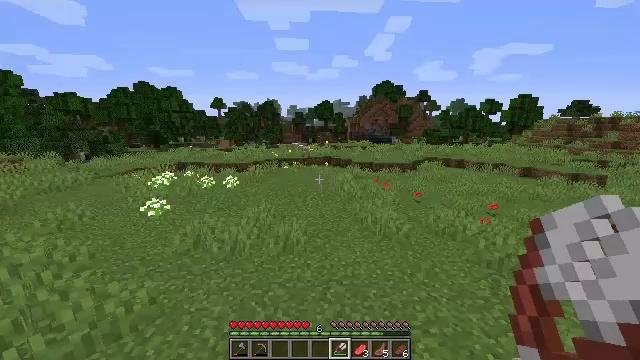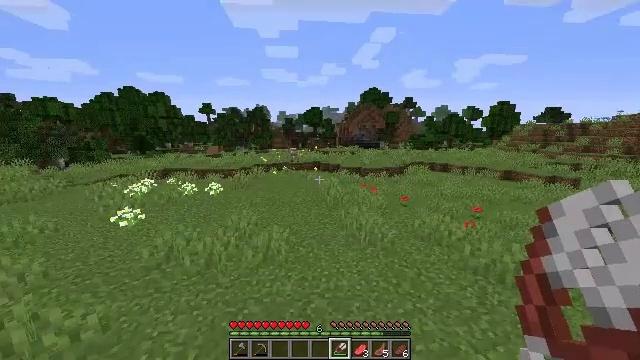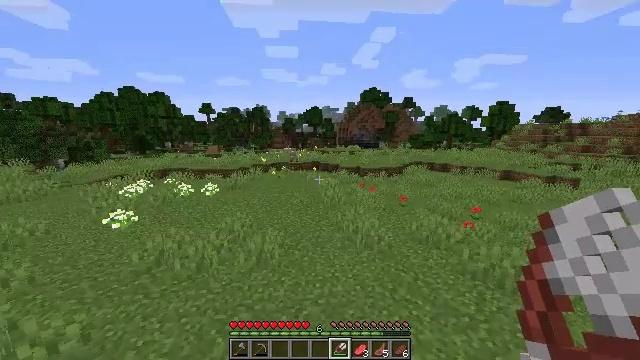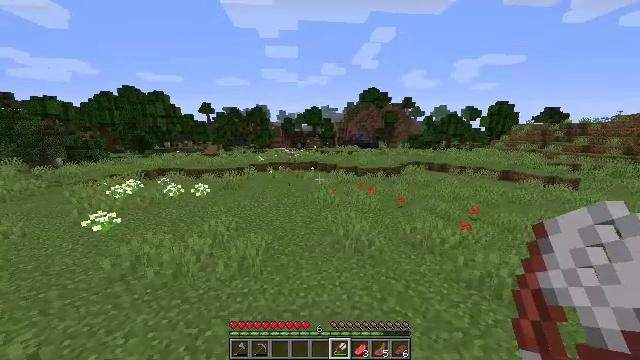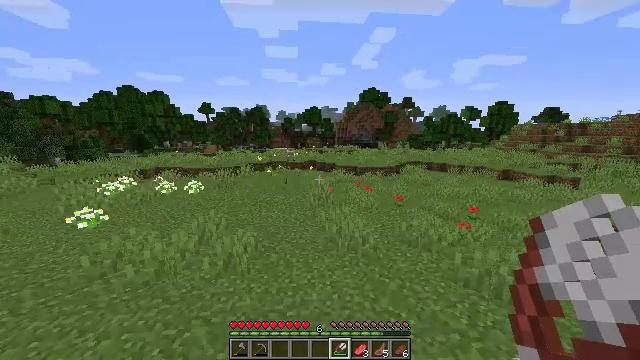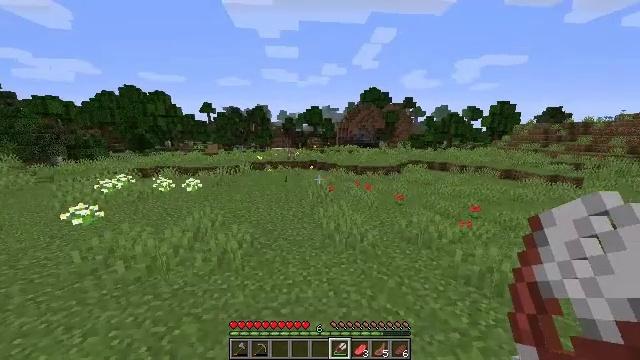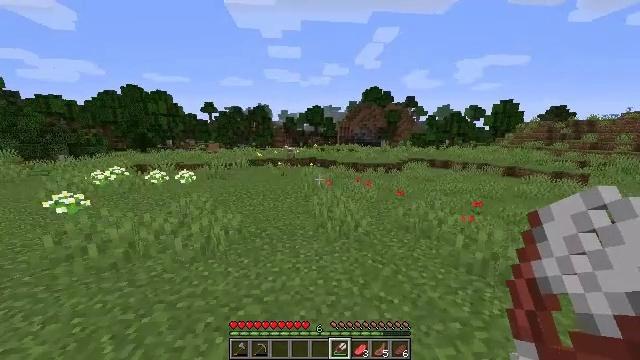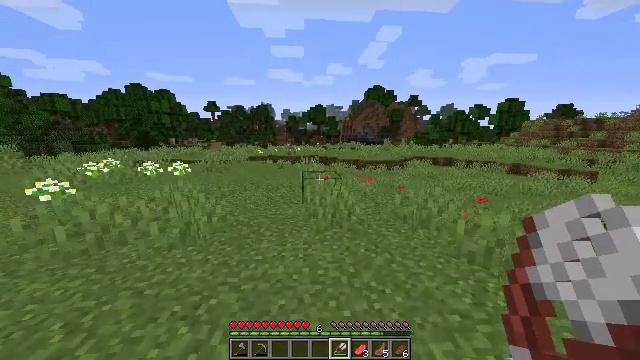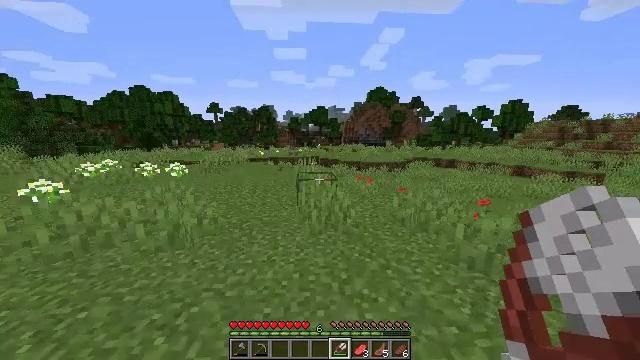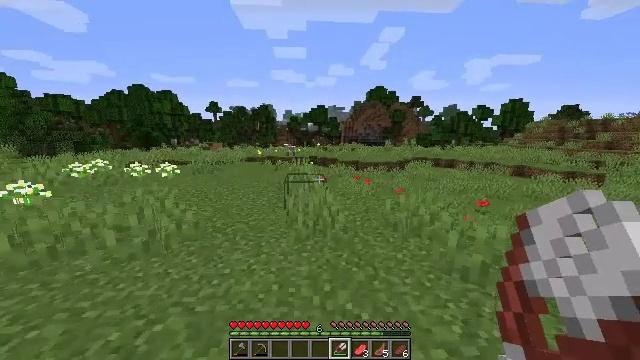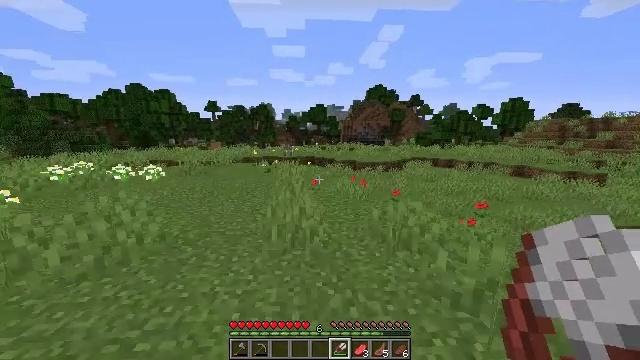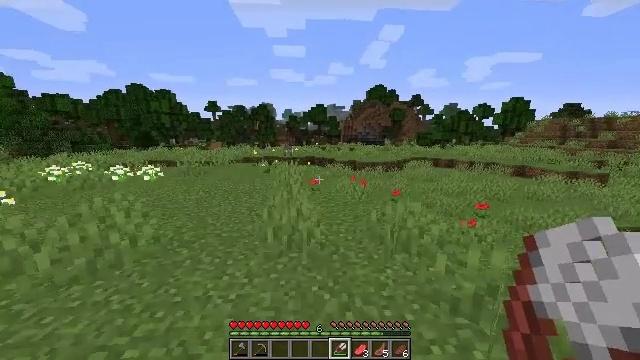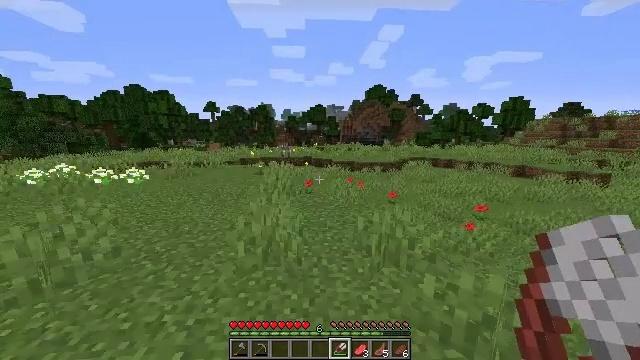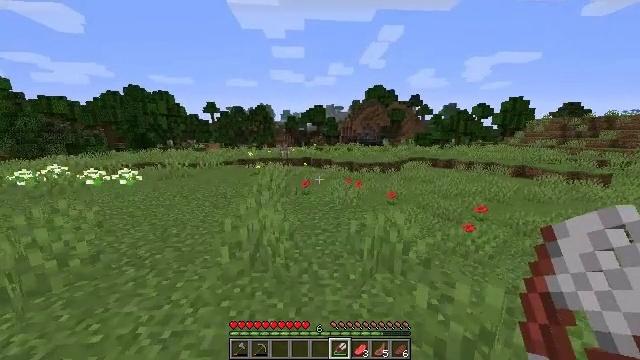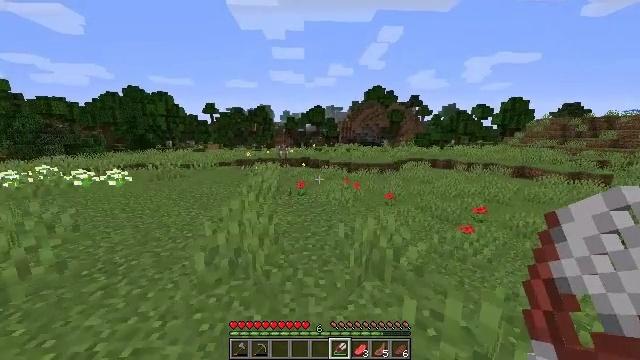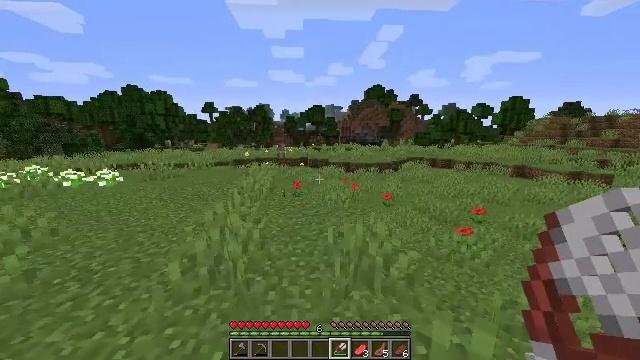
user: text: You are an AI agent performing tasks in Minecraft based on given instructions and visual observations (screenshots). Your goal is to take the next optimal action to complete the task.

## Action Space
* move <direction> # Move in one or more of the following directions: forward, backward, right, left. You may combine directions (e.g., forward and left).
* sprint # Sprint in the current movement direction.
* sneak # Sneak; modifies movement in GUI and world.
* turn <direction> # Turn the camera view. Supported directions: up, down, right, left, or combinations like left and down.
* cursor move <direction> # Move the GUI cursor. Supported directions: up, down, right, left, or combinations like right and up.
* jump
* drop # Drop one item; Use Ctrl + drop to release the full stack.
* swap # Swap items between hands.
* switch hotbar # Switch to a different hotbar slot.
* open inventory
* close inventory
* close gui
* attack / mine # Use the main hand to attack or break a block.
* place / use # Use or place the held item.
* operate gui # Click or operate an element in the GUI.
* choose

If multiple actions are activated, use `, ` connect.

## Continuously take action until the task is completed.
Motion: motion action
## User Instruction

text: Destroy the spruce leaves to get sticks and saplings.
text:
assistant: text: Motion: move forward and move right, sprint, turn right and up
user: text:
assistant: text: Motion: move forward and move right, sprint
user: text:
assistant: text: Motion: move forward and move right, sprint
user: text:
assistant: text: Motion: move forward and move right, sprint
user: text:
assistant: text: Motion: move forward and move right, sprint
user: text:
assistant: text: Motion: move forward and move right, sprint
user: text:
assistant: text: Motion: move forward and move right, sprint
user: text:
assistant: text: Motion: move forward and move right, sprint
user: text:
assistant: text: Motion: move forward and move right, sprint
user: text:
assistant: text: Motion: move forward and move right, sprint
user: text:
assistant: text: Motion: move forward and move right, sprint
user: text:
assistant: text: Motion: move forward and move right, sprint
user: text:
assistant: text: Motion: move forward and move right, sprint
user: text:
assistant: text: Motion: move forward and move right, sprint
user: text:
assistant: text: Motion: move forward and move right, sprint
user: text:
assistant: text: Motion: move forward and move right, sprint
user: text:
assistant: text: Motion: move forward and move right, sprint
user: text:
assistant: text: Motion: move forward and move right, sprint
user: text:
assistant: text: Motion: move forward and move right, sprint
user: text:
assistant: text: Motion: move forward and move right, sprint
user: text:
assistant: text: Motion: move forward and move right, sprint
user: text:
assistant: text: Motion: move forward and move right, sprint
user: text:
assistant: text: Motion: move forward and move right, sprint, turn right
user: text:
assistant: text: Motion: move forward and move right, sprint, turn right
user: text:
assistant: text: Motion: move forward and move right, sprint, turn right
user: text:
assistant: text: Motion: move forward and move right, sprint, turn right
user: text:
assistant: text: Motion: move forward, sprint
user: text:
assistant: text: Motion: move forward, sprint
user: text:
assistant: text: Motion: move forward, sprint
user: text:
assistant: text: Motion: move forward, sprint